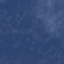
Land use / land cover class: HerbaceousVegetation